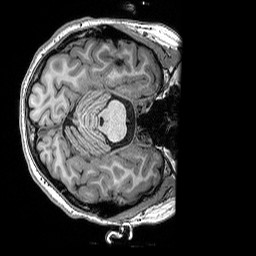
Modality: T1w
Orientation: axial
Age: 24
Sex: female